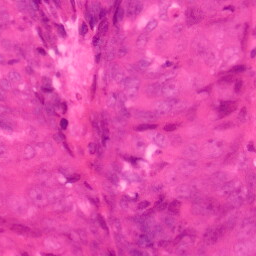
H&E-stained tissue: Colon